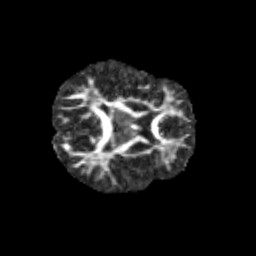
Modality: FA
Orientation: axial
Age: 9
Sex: female
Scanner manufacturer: siemens
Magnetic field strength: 3 T
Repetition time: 3.8 s
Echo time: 0.07 s